Question: I have a class that contain List in scala.
I dont understand the debugger (eclipse) structure.
Why the items are not in the same line ? is because this list is marked as Option[List[String]] .. Where comes from ??
Why the that actually hold the string list, are not in the same position (brothers).. ?

Json:
'''
{
"id": "1",
"references": {
"configuratorId": "conf id",
"seekId": "seekid",
"hsId": "hsid",
"fpId": "fpid"
},
"defaultName": "Product 1 - default name",
"defaultDescription": "Product 1 - default desc",
"categories": [
"string1",
"string2"
]
}
'''
Class:
'''
case class MiniProduct(id: Option[String], defaultName: String, defaultDescription:String, references: References, categories:Option[List[String]])
{}
'''
Class Format:
'''
implicit val miniProductFormat = new Format[MiniProduct]{
def writes(item: MiniProduct):JsValue = {
Json.obj(
"id" -> item.id,
"defaultName" -> item.defaultName,
"defaultDescription" -> item.defaultDescription,
"references" -> item.references,
"categories" -> item.categories
)
}
def reads(json: JsValue): JsResult[MiniProduct] =
JsSuccess(new MiniProduct(
(json \ "id").as[Option[String]],
(json \ "defaultName").as[String],
(json \ "defaultDescription").as[String],
(json \ "references").as[References],
(json \ "categories").as[Option[List[String]]]
))
}
'''
Controller:
'''
def addProducts(lang: String, t: String) = Action {
request =>
request.body.asJson.map {
json =>
val req = json.as[MiniProduct]
println("Printing list of categories: ")
req.categories.foreach(println)
'''
And output is OK:
'''
Printing list of categories:
List(string1, string2)
'''
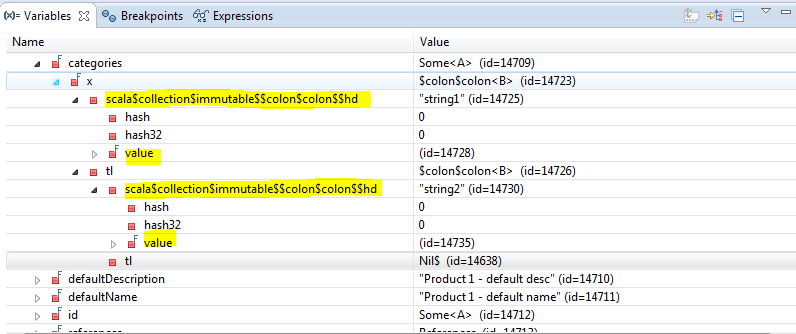
Answer: This is because it is a <URL>